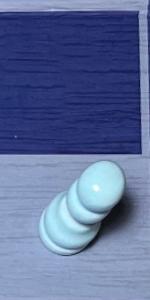
Label: Pawn_White